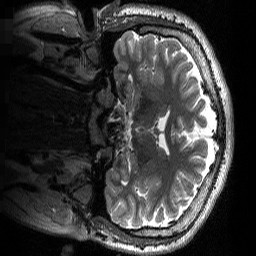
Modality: T2w
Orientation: coronal
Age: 25
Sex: male
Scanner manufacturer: siemens
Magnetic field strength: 3 T
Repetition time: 3.39 s
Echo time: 0.39 s